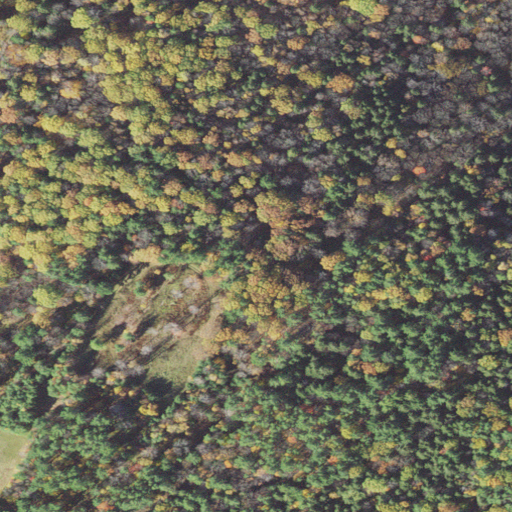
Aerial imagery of mountain in Vermont named Westinghouse Hill containing evergreen forest, mixed forest, shrub, and deciduous forest